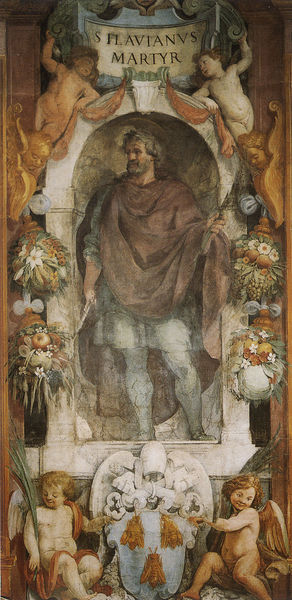
Titel: Hl. Flaviano
Künstler: Pietro da Cortona
Standort: Rom, Kirche St. Bibiana (EU - I - Latium)
Schlagwörter: flügel, mann, umhang, blumen, marmor, gras, halten, stehen, gold, engel, früchte, bienen, sträuße, verziert, wappen, märtyrer, schlüssel, putten, flavianus, martytrer